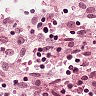
Metastatic tissue present: no